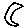
Label: moon